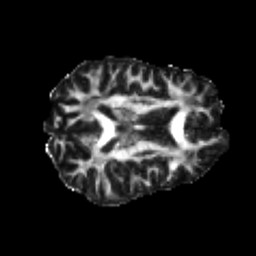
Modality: FA
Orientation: axial
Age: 22
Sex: female
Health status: healthy
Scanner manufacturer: philips
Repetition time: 7.386 s
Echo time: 0.08599 s